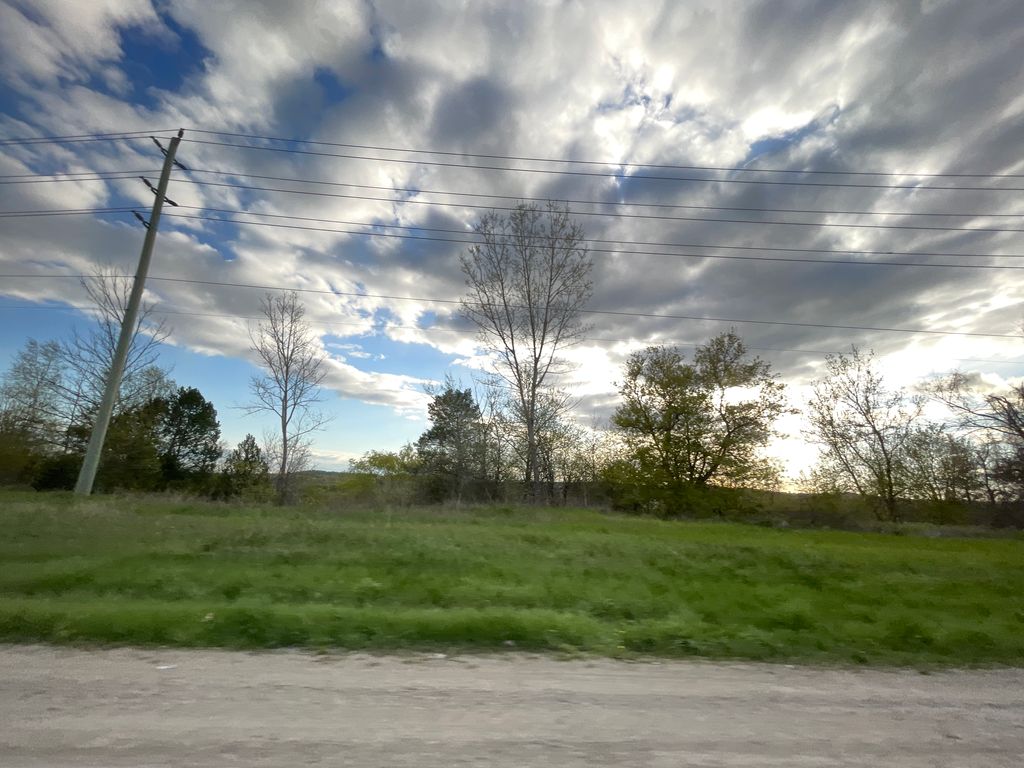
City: kitchener-waterloo